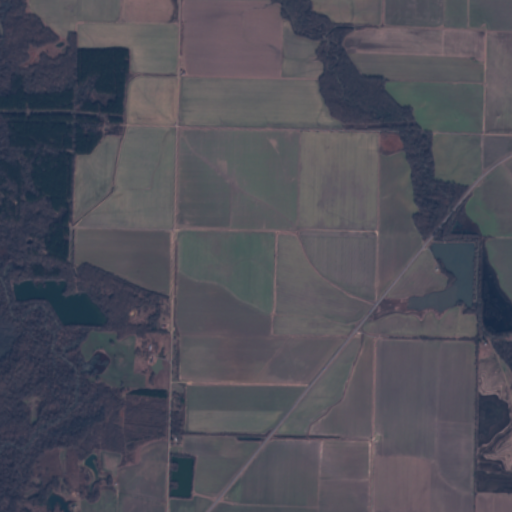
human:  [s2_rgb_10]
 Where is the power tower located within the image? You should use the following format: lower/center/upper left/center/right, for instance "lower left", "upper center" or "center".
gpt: The power tower is located in the upper of the image.
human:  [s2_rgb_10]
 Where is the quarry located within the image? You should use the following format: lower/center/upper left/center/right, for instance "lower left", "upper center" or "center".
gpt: There is no quarry in the image.